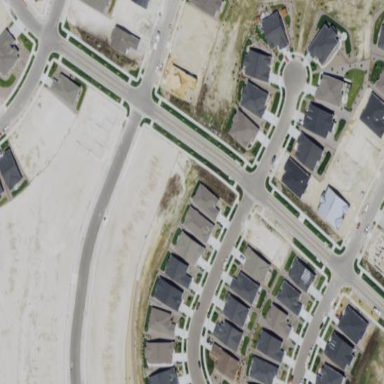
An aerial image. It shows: Residential area composed of single-family homes.